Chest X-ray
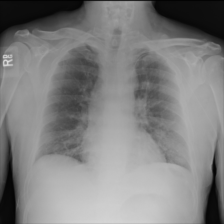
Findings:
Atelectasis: negative
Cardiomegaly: negative
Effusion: negative
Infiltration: negative
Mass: negative
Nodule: negative
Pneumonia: negative
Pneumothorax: negative
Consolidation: negative
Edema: negative
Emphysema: negative
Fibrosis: negative
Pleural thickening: negative
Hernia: negative